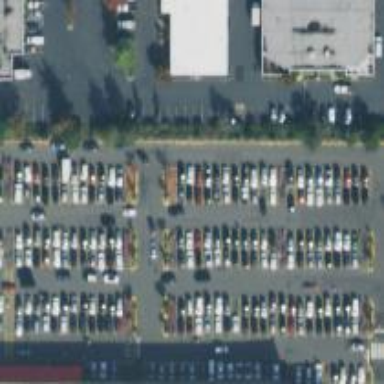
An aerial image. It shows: Trolley bay.